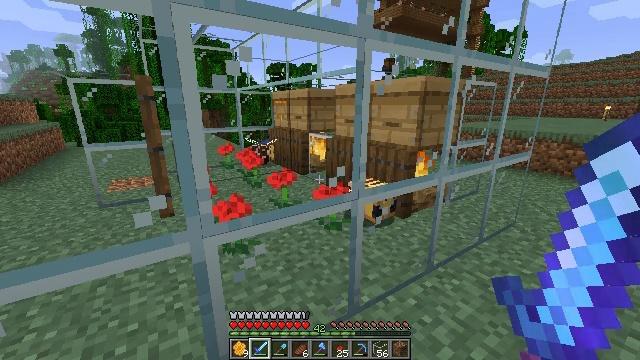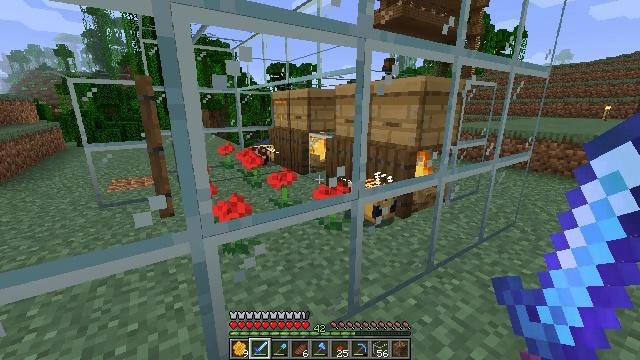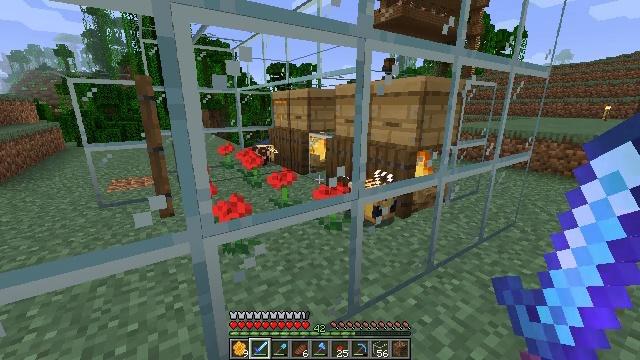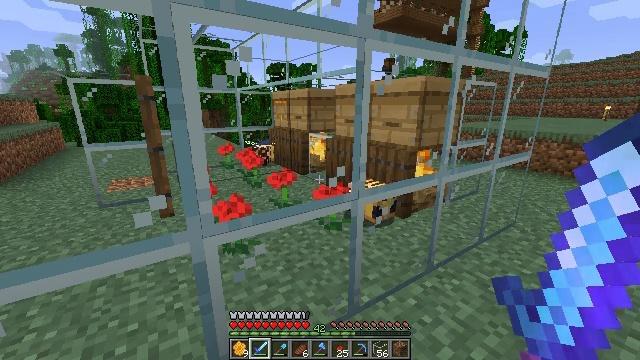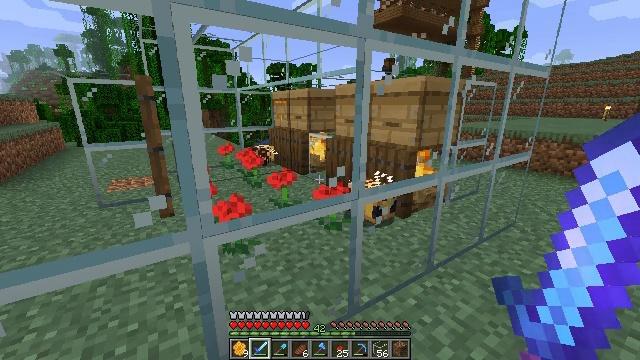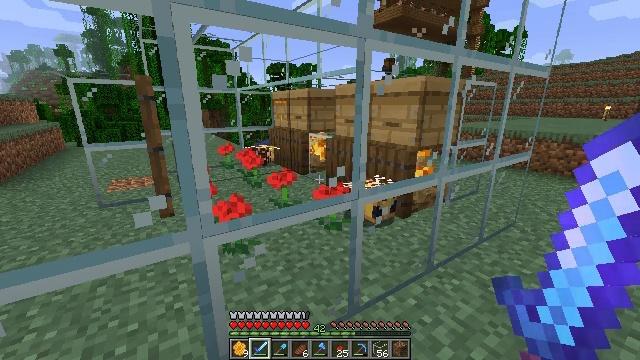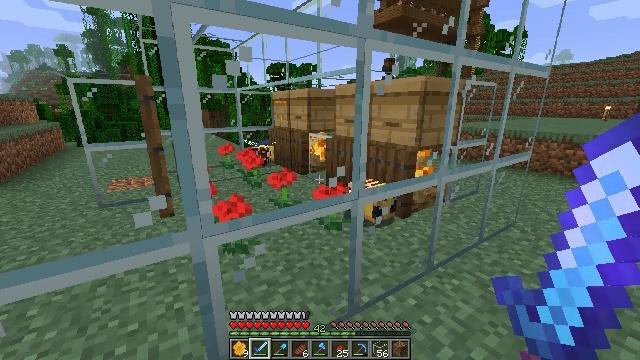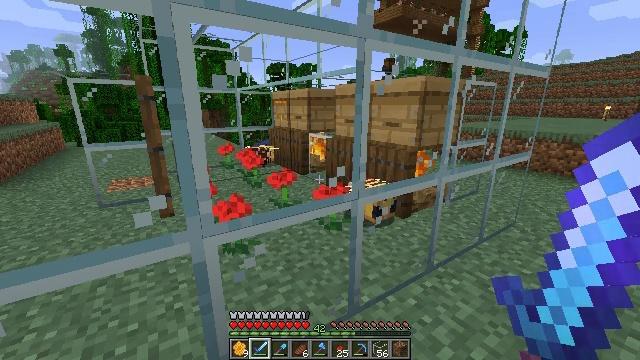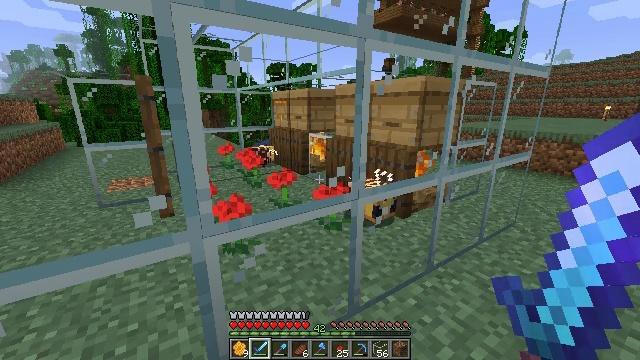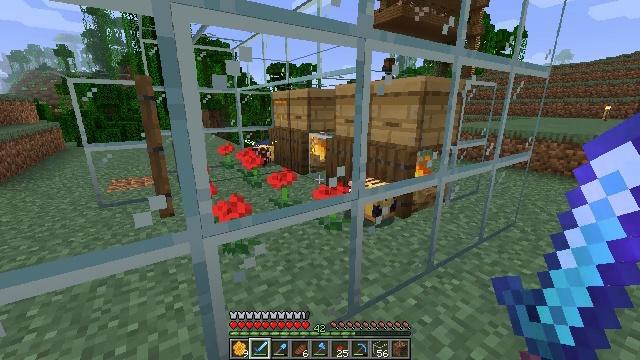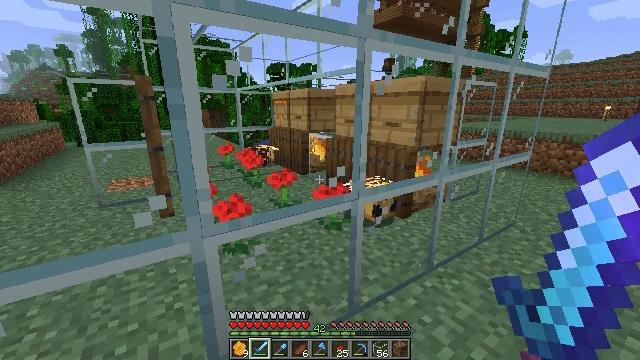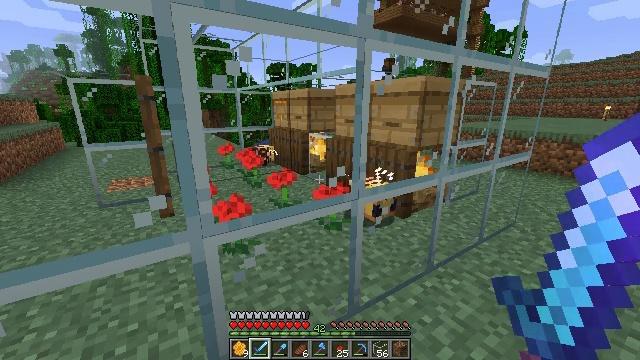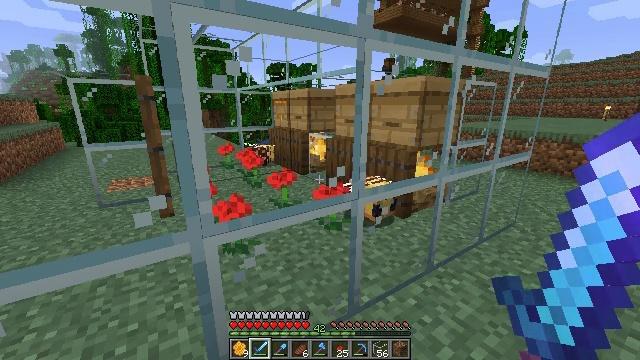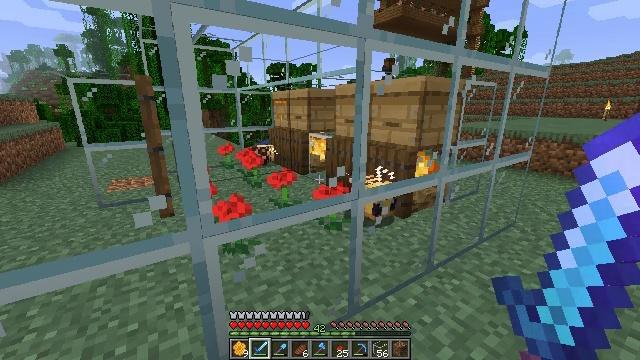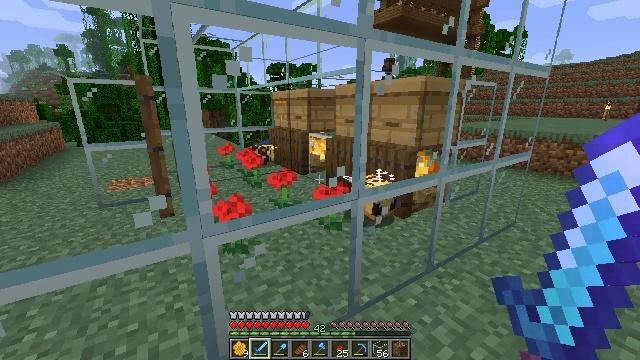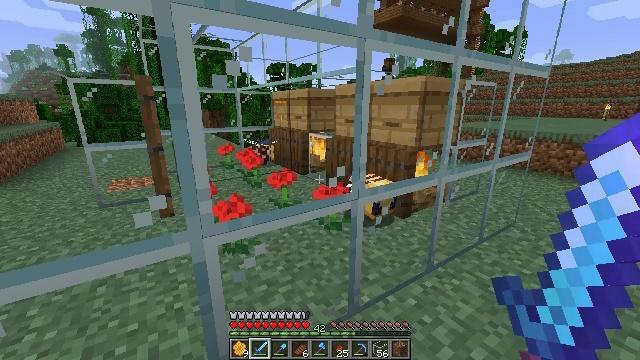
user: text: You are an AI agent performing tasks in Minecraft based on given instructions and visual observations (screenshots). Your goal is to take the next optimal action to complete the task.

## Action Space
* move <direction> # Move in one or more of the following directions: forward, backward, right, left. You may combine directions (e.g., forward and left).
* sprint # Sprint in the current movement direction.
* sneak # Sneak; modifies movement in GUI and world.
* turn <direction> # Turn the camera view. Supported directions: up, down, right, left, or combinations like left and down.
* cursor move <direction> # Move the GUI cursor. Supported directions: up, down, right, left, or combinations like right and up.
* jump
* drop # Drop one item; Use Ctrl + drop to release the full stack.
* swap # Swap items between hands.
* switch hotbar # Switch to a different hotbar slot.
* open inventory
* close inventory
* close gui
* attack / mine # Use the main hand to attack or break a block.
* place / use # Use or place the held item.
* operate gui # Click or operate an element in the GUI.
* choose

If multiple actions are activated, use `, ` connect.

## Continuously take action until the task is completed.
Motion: motion action
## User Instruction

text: Break the beehive while avoiding bees.
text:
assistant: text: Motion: no_op
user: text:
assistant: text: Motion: no_op
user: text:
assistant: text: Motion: no_op
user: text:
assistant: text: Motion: no_op
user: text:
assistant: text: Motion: no_op
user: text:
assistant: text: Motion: no_op
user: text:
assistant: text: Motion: no_op
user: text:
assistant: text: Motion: no_op
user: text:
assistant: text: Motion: no_op
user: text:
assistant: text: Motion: no_op
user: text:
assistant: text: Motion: no_op
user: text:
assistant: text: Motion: no_op
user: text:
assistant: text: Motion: no_op
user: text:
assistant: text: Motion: no_op
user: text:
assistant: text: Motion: no_op
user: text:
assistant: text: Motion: no_op
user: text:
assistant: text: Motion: no_op
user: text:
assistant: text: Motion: no_op
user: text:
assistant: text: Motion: no_op
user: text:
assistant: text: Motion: no_op
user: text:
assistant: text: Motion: no_op
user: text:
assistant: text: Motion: no_op
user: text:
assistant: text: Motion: no_op
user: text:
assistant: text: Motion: no_op
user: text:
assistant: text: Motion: no_op
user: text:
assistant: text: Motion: no_op
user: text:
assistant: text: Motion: no_op
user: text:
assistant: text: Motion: no_op
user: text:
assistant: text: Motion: no_op
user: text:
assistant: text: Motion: no_op